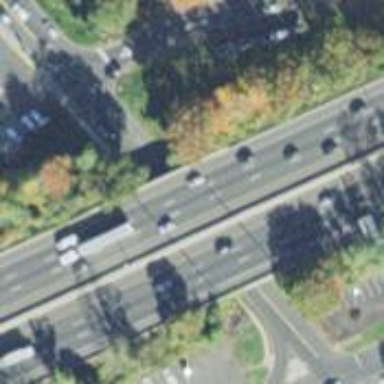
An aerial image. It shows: Asphalt bridge over motorway.